Question: I have a tableview with each cell having its own imageview. I'm using AsyncImageView to load images from the internet into the imageview. Certain imageviews seem to be loading a repeated image into different cells:

In the screenshot above, Image B loads twice when it's not supposed to. This happens quite often as I scroll up and down. When this happens I scroll away and scroll back to the cell and the correct image is loaded. Later when I scroll back again, the same problem happens. I'm not able to trace where the problem is coming from. Anyone have any ideas?
'''
- (UITableViewCell *)tableView:(UITableView *)tableView cellForRowAtIndexPath:(NSIndexPath *)indexPath
{
static NSString *simpleTableIdentifier = @"CustomCell";
CustomCell *cell = (CustomCell *)[tableView dequeueReusableCellWithIdentifier:simpleTableIdentifier];
if (cell == nil)
{
NSArray *nib = [[NSBundle mainBundle] loadNibNamed:simpleTableIdentifier owner:self options:nil];
cell = [nib objectAtIndex:0];
}else
{
[[AsyncImageLoader sharedLoader] cancelLoadingImagesForTarget:cell.logoImageView];
cell.logoImageView.image = nil;
}
//Cause sections
NSMutableArray *tempArray = [self.sectionArray objectAtIndex:indexPath.section];
MyObject *myObject = [tempArray objectAtIndex:indexPath.row];
NSString *thumbUrlString = [myObject valueForKey:@"thumbUrl"];
if([thumbUrlString length]>0 )
{
NSString *imageUrl= [NSString stringWithFormat:@"http://www.sitename.com/%@",thumbUrlString];
NSURL *url = [NSURL URLWithString:imageUrl];
cell.logoImageView.imageURL=url;
}else{
cell.logoImageView.image = [UIImage imageNamed:@"placeholder.png"];
}
return cell;
}
'''
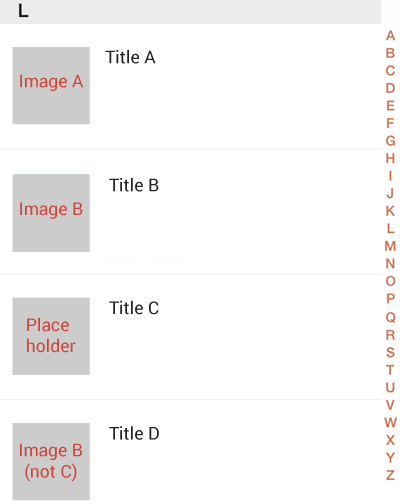
Answer: Made a silly mistake with:
'''
cell.logoImageView.image = nil
'''
Changed it to:
'''
cell.logoImageView.imageURL = nil
'''